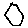
Label: hexagon